Question: this is my 'qrc_resources.qrc' file
'''
<!DOCTYPE RCC><RCC version="1.0">
<qresource>
<file alias="fault.png">images/fault.png</file>
<file alias="schedule.png">images/schedule.png</file>
<file alias="inventory.png">images/inventory.png</file>
<file alias="setting.png">images/setting.png</file>
<file alias="test.png">images/test.png</file>
<file alias="te.png">images/fault.png</file>
<file alias="local.png">images/local.png</file>
<file alias="newfault.png">images/newfault.png</file>
<file alias="newschedule.png">images/newschedule.png</file>
<file alias="viewschedule.png">images/viewschedule.png</file>
<file alias="lock.png">images/lock.png</file>
</qresource>
</RCC>
'''
this is my 'pyqt code'
'''
newfault = QtGui.QPushButton(QtGui.QIcon(":
ewfault.png"),"Add
New Fault")
newfault.setIconSize(QtCore.QSize(30,30))
viewfault = QtGui.QPushButton(QtGui.QIcon(":iewfault.png"),"View Faults")
viewfault.setIconSize(QtCore.QSize(30,30))
'''
but the images doesn't show up in the QPush Button. What is causing the problem?
FYI, i did import qrc_resources file and not all the png files are missing.If i use some of the images in resource file (for example, settings.png) it showed up on the button. If i use 'fault.png,test.png', nothing show up.

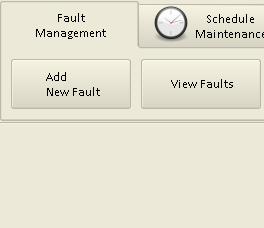
Answer: my bad! i was using ':\' to import from qrc_resources. In fact, i have to use ':/' .